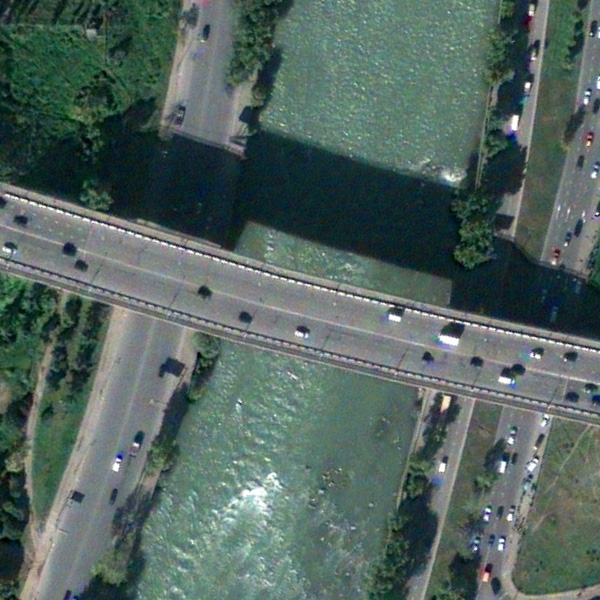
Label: Bridge